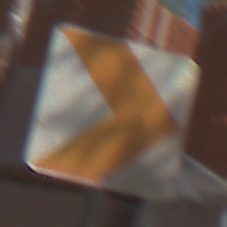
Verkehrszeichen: RichtungstafelnInKurvenKleinLinks
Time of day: MorningAfternoon
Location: Outdoor (Nature)
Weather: Clear
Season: Summer
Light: Natural